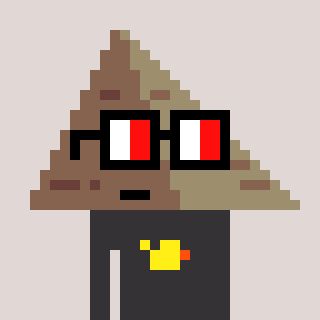
a pixel art character with square glasses with black frames and red eyes, a pyramid-shaped head and a grayscale-colored body on a warm background